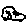
Label: car